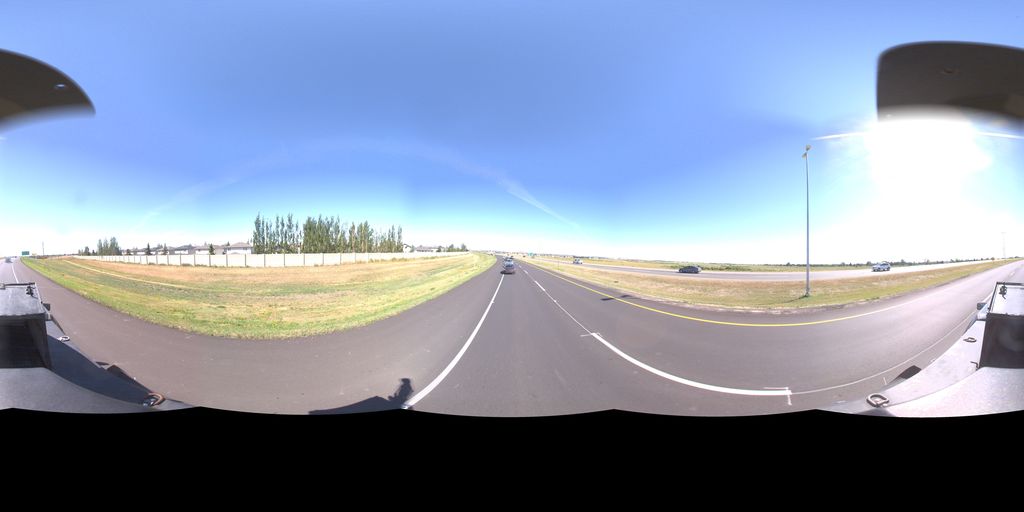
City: saskatoon